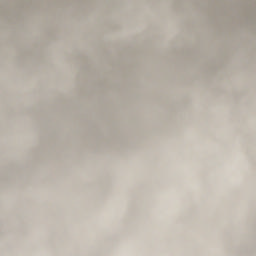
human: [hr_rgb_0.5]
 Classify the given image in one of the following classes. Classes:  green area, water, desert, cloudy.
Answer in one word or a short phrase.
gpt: cloudy